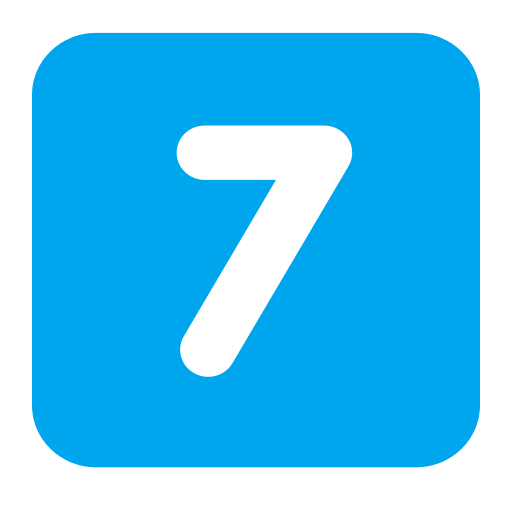
keycap 7 flat